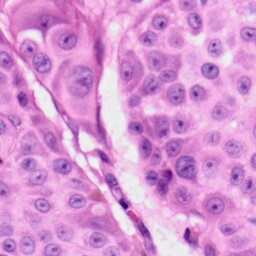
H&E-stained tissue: Skin